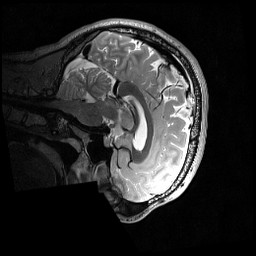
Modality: T2w
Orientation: sagittal
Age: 18
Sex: male
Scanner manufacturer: siemens
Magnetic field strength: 3 T
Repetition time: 3.2 s
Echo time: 0.565 s